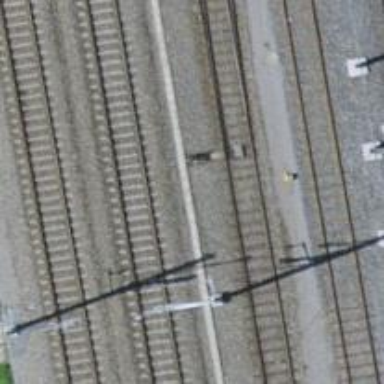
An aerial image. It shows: Railway switch.